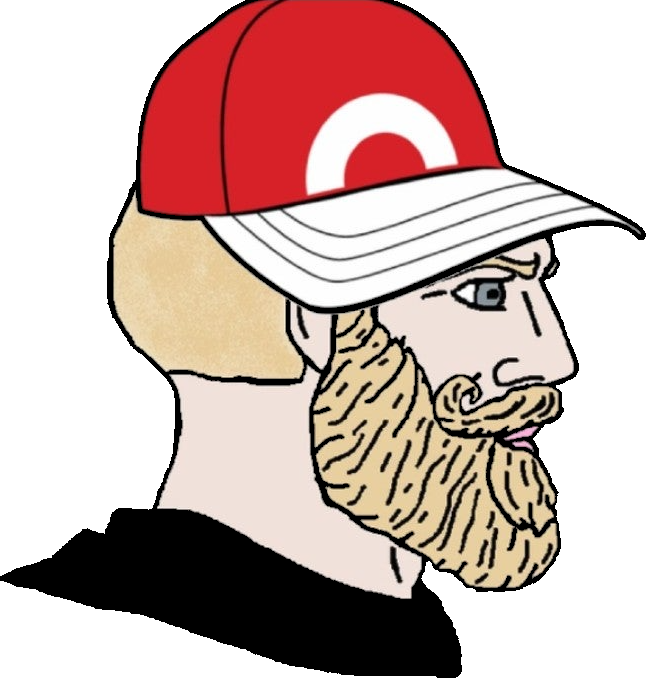
Label: 4_Yes_Chad